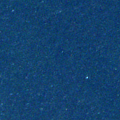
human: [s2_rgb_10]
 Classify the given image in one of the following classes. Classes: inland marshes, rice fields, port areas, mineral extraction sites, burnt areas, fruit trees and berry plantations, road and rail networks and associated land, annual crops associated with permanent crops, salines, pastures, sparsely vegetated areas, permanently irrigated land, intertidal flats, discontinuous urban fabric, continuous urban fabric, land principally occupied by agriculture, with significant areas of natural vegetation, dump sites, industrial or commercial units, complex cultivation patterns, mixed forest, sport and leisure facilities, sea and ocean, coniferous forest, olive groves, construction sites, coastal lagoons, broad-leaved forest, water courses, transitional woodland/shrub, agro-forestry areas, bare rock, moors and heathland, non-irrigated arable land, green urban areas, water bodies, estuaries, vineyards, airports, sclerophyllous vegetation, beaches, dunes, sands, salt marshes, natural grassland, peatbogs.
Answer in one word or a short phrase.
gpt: sea and ocean